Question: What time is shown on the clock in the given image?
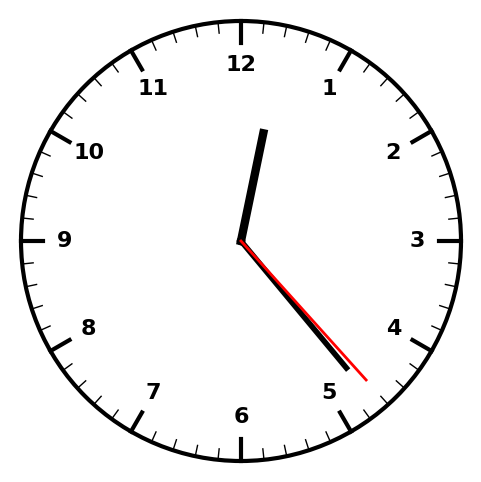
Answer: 12:23:23